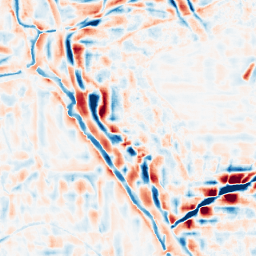
Category: wavelet
Decomposition family: wavelet_reverse_biorthogonal
Decomposition parameters: wavelet: rbio4.4
level: 4
Upsampling method: bilinear
Upsampling parameters: scale: 8
Upsampling scale: 8